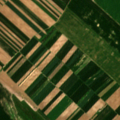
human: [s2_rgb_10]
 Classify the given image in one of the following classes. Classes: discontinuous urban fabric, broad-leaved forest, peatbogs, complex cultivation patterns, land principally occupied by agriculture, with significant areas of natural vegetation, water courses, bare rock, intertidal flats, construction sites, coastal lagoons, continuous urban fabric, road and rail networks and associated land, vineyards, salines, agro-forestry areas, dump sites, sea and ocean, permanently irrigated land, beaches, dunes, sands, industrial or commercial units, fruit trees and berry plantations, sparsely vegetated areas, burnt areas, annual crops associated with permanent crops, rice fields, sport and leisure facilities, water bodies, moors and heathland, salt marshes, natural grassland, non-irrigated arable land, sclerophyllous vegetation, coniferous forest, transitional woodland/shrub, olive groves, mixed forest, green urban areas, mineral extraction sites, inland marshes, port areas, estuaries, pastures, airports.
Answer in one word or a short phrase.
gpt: non-irrigated arable land